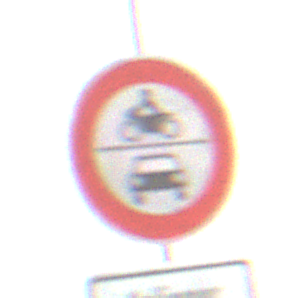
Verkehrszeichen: VerbotKraftfahrzeuge
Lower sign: PersonengruppenFrei2
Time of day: MorningAfternoon
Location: Outdoor (Suburban)
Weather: PartlyCloudy
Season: NotSpecified
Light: Natural